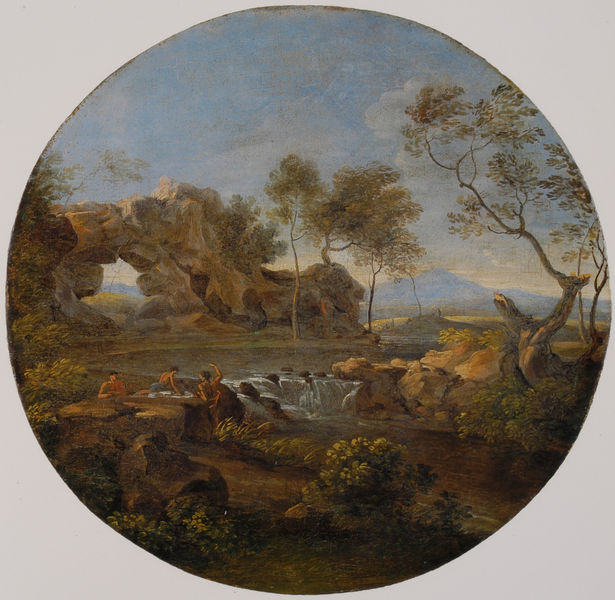
Titel: Südliche Ideallandschaft mit Felsentor
Künstler: Johann Georg von Dillis
Institution: (Privatbesitz)
Schlagwörter: baum, berg, blau, blätter, felsen, gemälde, gruppe, himmel, laub, nackt, schatten, wasser, weiß, wolken, akte, baden, badende, bäume, fluss, frauen, grün, landschaft, menschen, ocker, see, sitzen, ufer, äste, abend, braun, frau, geste, grau, licht, männer, orange, rücken, türkis, rot, wiese, wolke, beige, malerei, arm, mensch, stein, steine, teller, gesten, öl, bach, baumstamm, ferne, horizont, hügel, natur, strauch, weite, wind, zweige, busch, büsche, gebüsch, gewässer, sonne, sträucher, figur, gold, drei, klassizismus, blatt, pflanzen, höhle, schön, wald, wasserfall, kreis, oval, rund, rundbild, tondo, gischt, sommer, liegen, bogen, italien, venedig, warm, berge, fels, gebirge, gipfel, sonnenuntergang, tag, idylle, picknick, rast, rand, figuren, romantik, nackte, tor, bad, waschen, ruine, medaillon, porzellan, oberfläche, schwimmen, loch, heiter, himme, medallion, blauer himmel, lanfschaft, nymphen, durchbruch, format, gestrüp, moose, flussufer, rundes bild, lieblich, vignette, felsformation, waschfrauen, felsentor, strüppe, baumn, büpsche, szene am fluss, akardisce landschaft